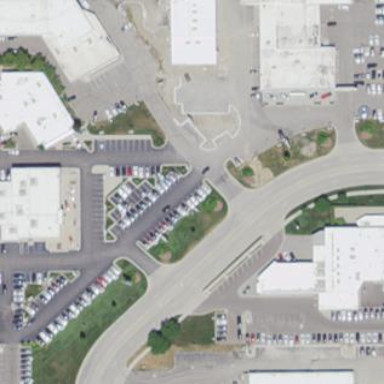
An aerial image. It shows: Parking area.